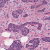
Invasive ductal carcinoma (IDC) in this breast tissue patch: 1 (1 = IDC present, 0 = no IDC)